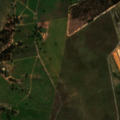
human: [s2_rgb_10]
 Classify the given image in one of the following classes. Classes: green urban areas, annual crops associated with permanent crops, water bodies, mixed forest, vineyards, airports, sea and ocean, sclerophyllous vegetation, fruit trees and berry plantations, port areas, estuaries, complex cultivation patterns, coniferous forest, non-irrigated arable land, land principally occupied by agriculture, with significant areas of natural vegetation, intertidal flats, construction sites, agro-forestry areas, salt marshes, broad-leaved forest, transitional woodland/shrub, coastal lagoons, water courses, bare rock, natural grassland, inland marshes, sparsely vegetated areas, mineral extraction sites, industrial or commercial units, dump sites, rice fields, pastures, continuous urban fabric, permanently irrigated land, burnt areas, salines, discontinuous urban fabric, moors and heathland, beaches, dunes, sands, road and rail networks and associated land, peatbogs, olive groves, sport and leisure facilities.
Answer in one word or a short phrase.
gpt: dump sites, non-irrigated arable land, agro-forestry areas, transitional woodland/shrub